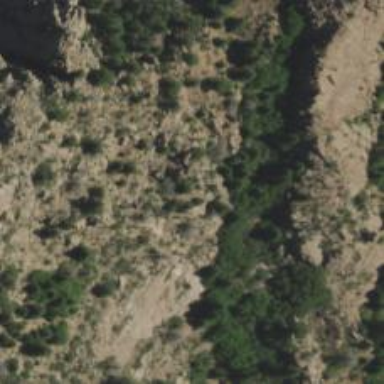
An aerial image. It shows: Cliff in nature.